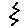
Label: zigzag